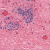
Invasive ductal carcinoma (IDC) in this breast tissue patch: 0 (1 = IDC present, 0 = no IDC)